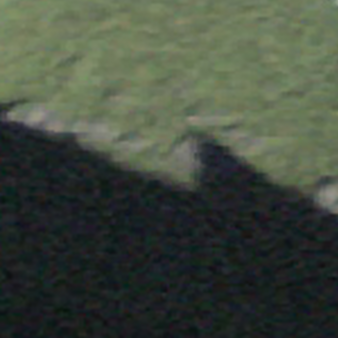
Label: other